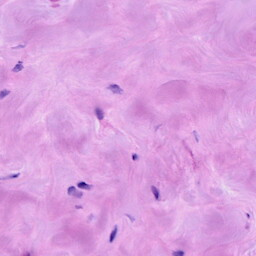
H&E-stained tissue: Breast